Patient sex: F
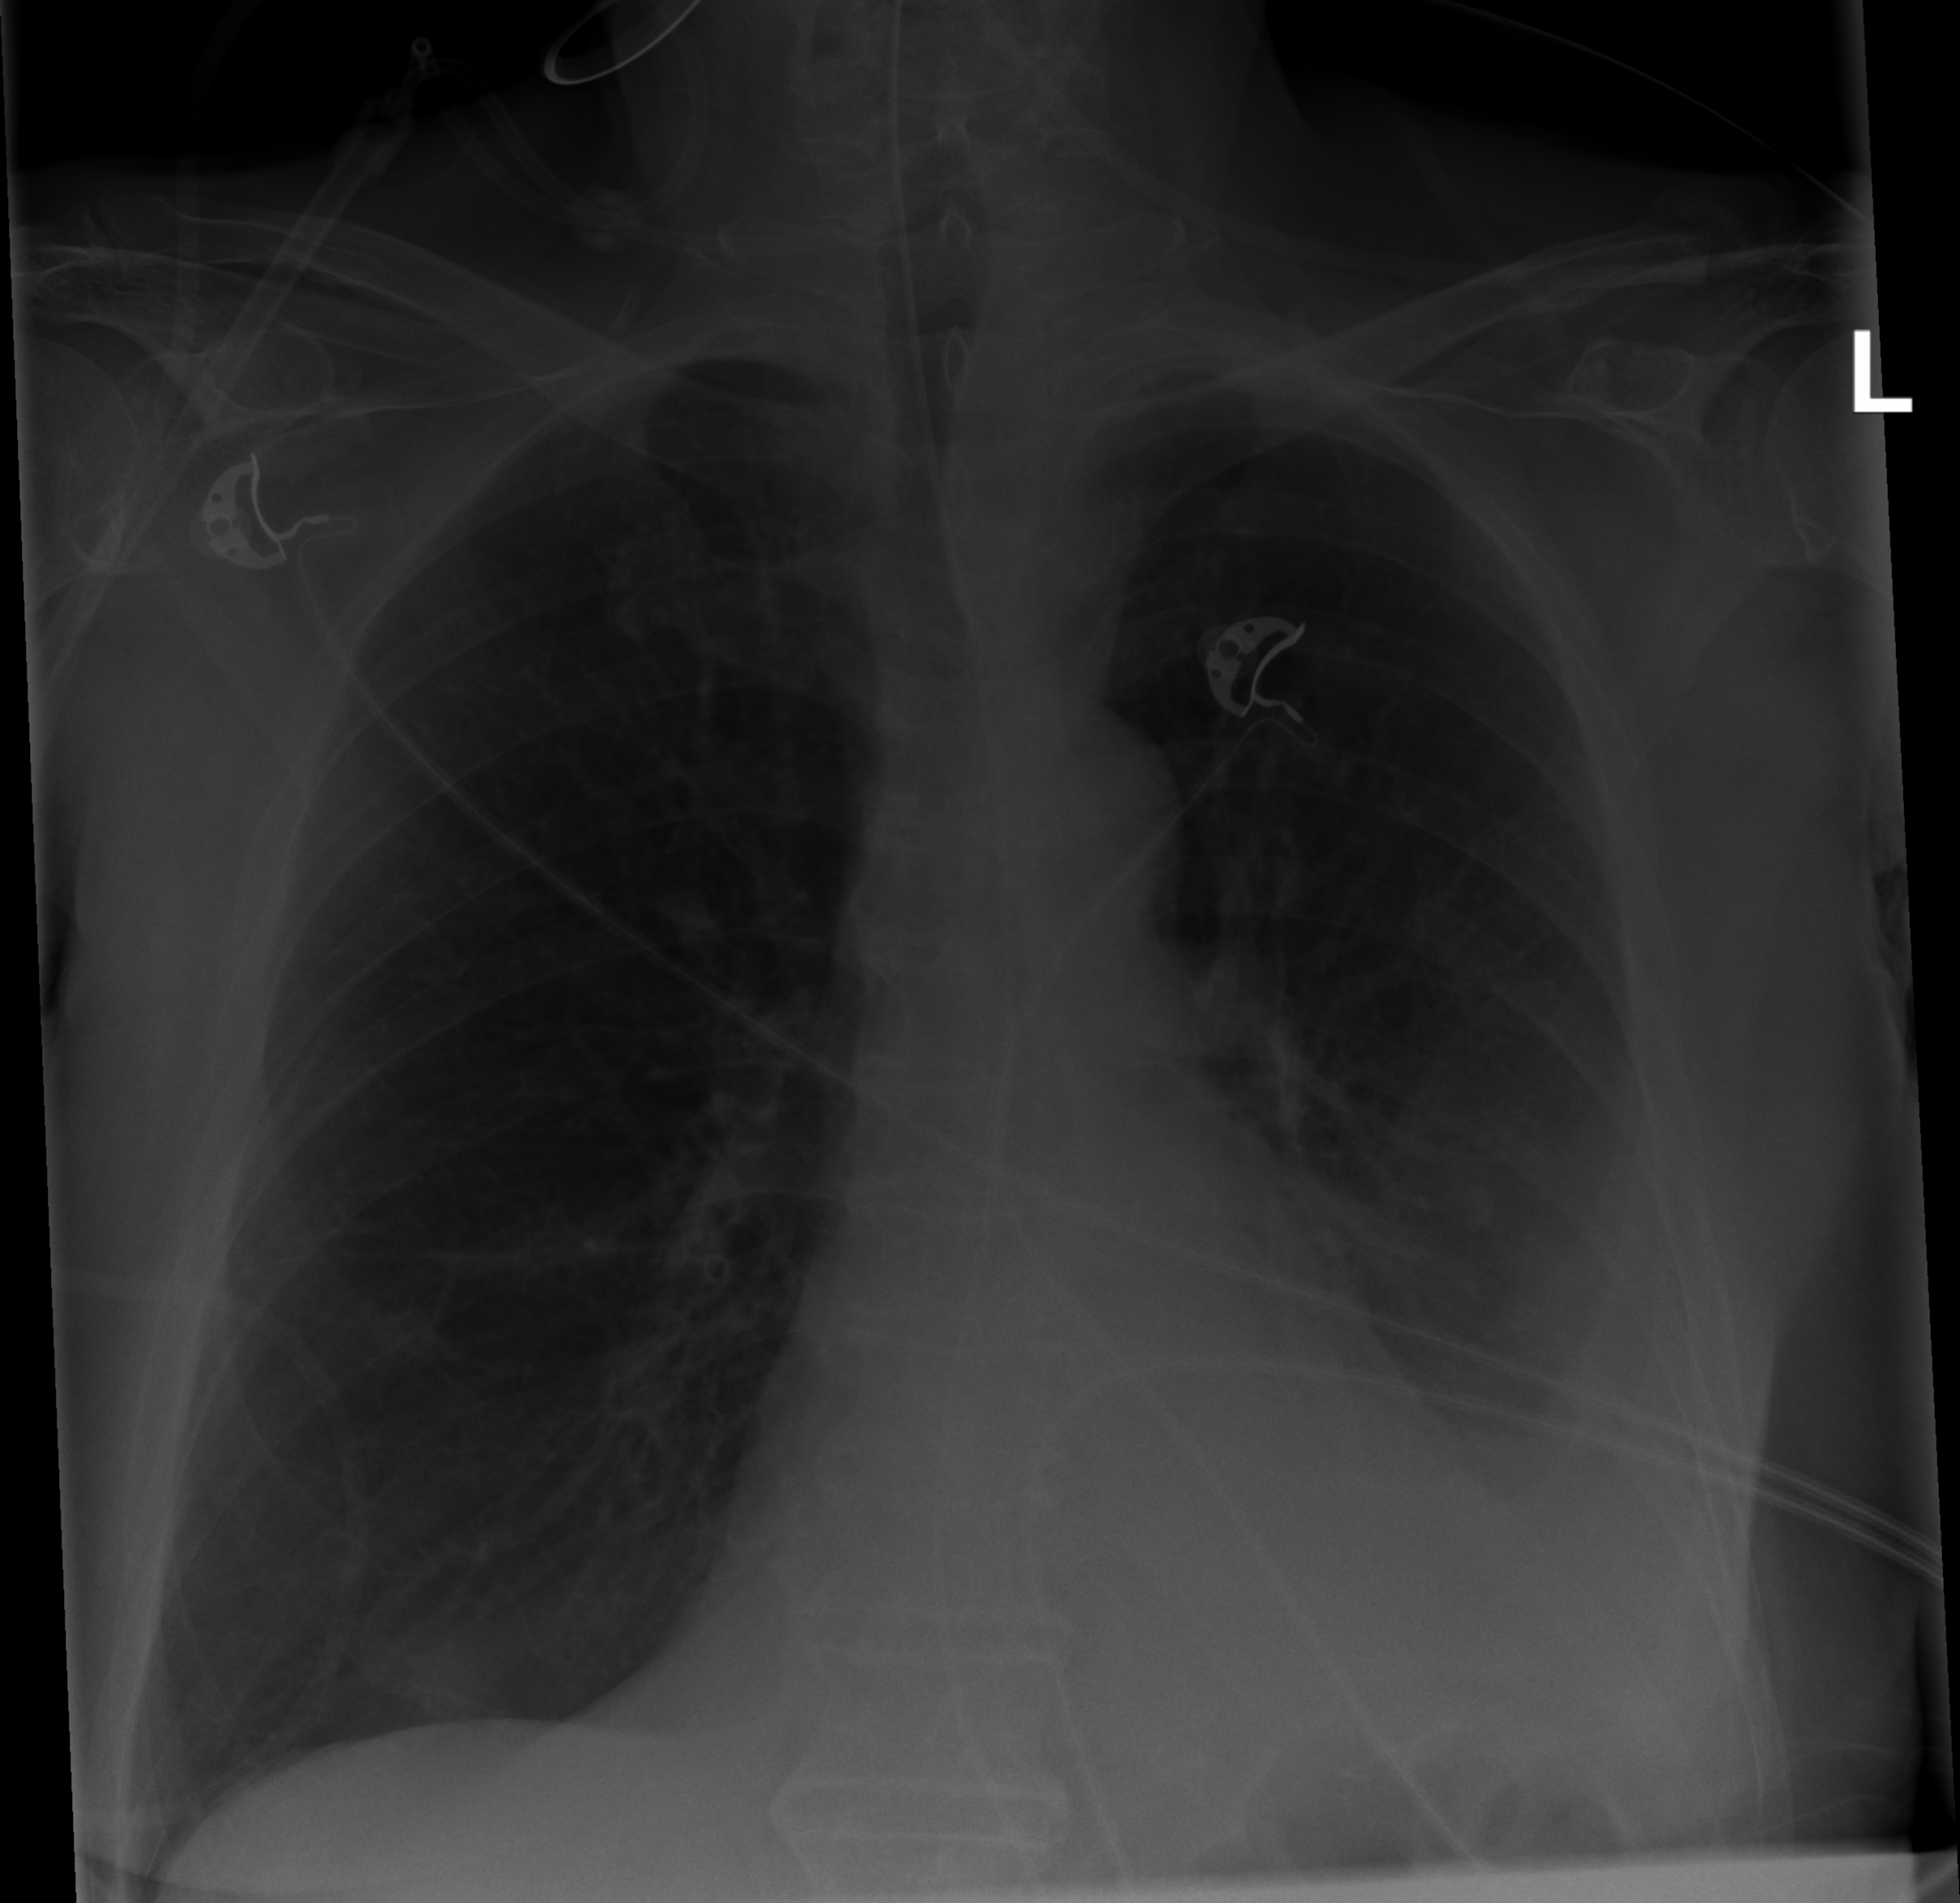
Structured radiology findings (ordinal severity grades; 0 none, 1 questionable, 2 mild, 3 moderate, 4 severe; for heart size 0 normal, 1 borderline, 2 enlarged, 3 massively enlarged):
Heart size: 1
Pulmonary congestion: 0
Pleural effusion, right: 1
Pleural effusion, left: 3
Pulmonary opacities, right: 0
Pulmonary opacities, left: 0
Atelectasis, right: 0
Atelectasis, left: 2